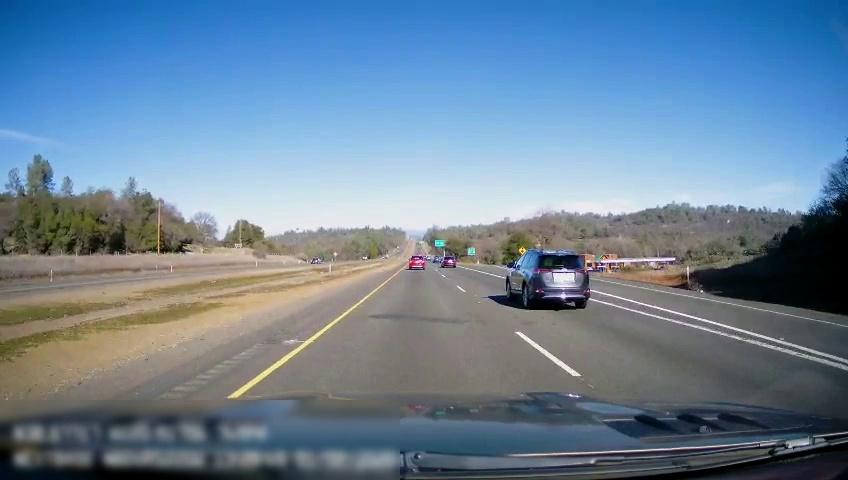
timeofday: Day
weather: Sunny
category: Drivable Space
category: Drivable Space
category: Vehicles | SUV
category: Vehicles | SUV
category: Vehicles | SUV
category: Vehicles | SUV
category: Vehicles | Car
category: Lanes | Current Lane
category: Lanes | Current Lane
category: Lanes | Alternate Lane
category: Lanes | Alternate Lane
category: Lanes | Alternate Lane
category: Traffic | Signs
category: Traffic | Signs
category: Traffic | Signs